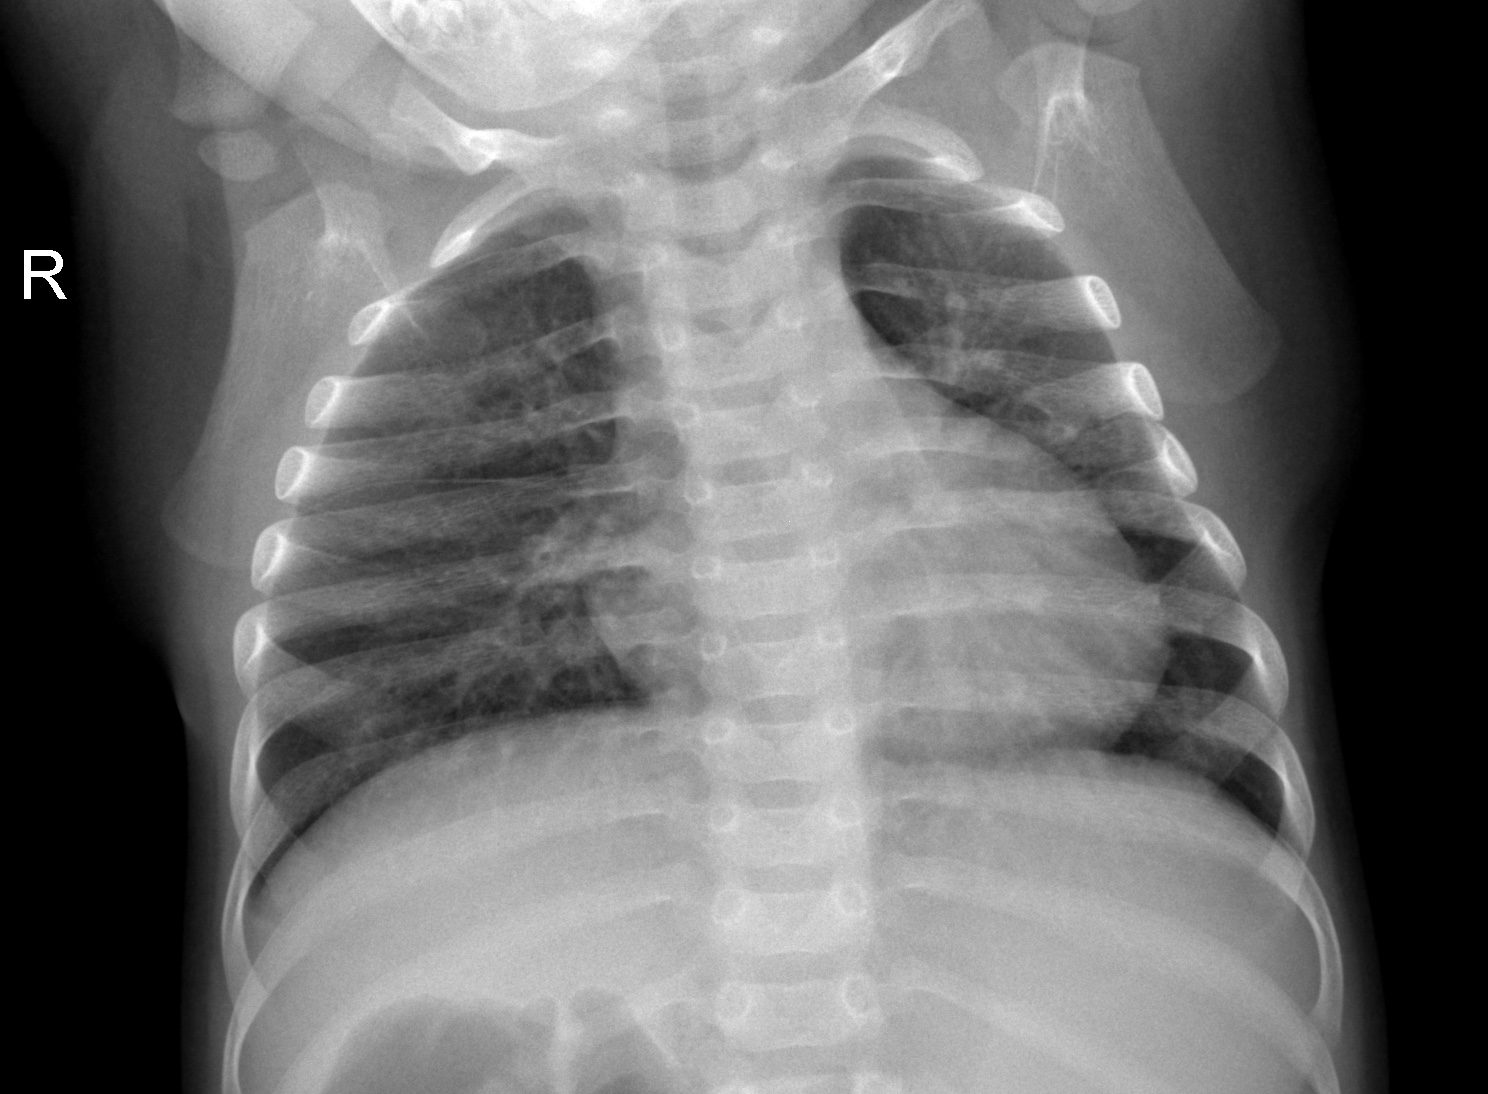
Diagnosis: NORMAL